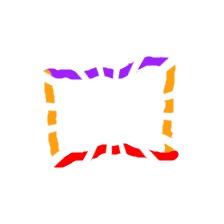
Shape: rectangle